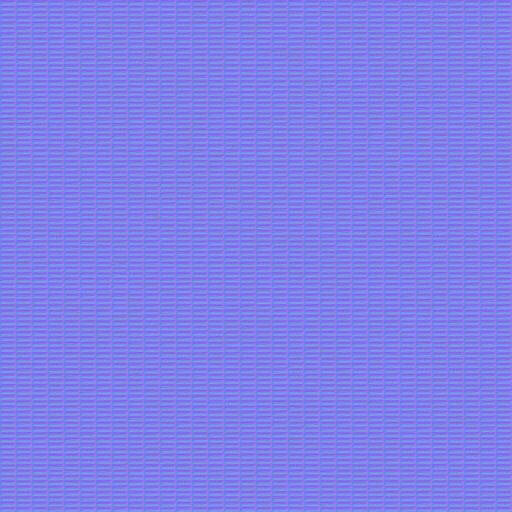
fabric rough